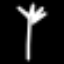
Label: fork